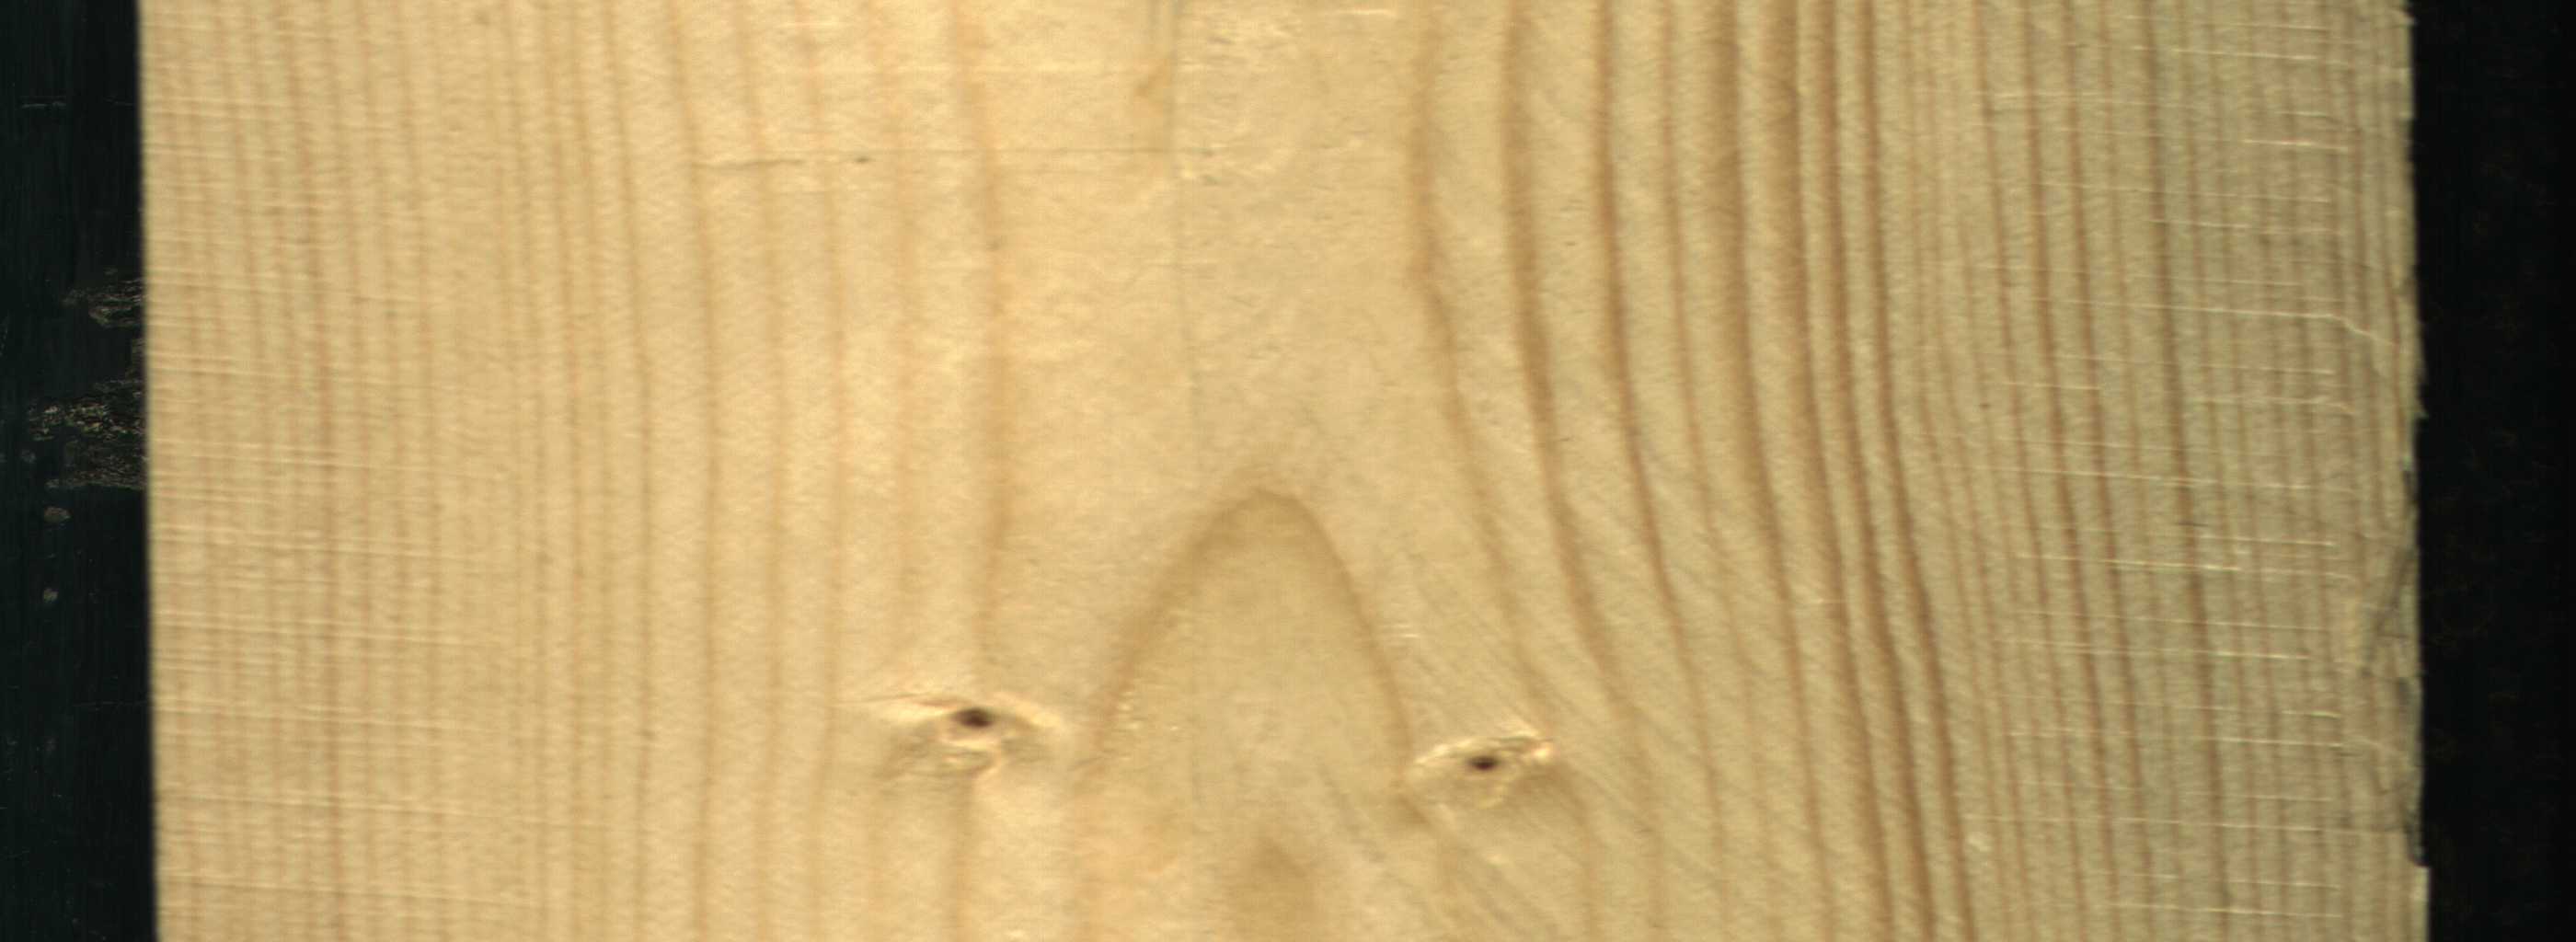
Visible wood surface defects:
Live_Knot
Live_Knot